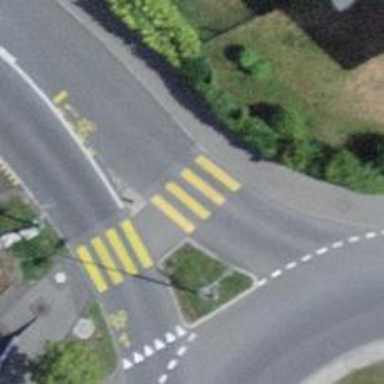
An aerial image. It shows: Uncontrolled zebra crossing with zebra markings.